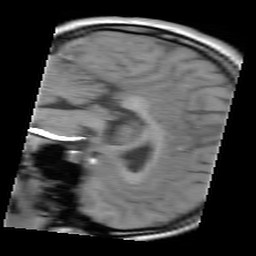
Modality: FLASH
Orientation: sagittal
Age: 21
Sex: female
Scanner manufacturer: siemens
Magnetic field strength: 3 T
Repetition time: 0.245 s
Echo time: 0.0026 s